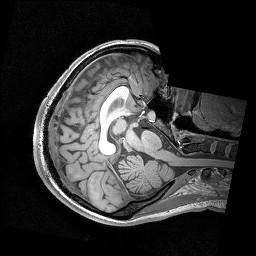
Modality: T1w
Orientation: axial